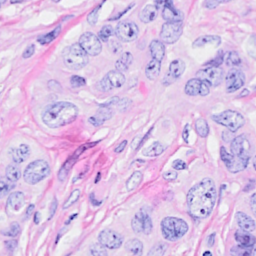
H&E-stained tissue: Breast